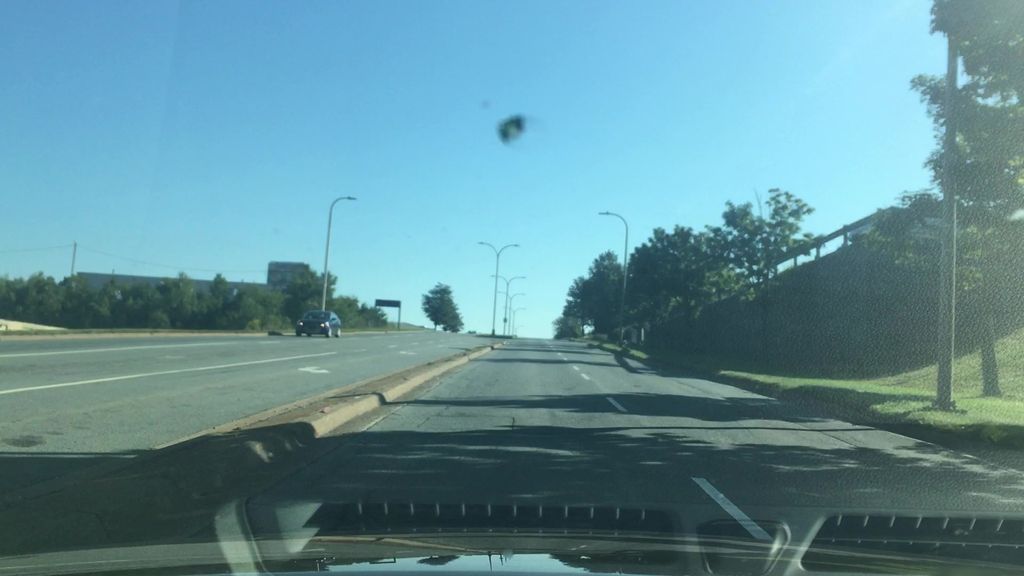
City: halifax